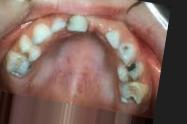
Condition: Caries